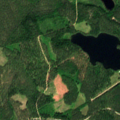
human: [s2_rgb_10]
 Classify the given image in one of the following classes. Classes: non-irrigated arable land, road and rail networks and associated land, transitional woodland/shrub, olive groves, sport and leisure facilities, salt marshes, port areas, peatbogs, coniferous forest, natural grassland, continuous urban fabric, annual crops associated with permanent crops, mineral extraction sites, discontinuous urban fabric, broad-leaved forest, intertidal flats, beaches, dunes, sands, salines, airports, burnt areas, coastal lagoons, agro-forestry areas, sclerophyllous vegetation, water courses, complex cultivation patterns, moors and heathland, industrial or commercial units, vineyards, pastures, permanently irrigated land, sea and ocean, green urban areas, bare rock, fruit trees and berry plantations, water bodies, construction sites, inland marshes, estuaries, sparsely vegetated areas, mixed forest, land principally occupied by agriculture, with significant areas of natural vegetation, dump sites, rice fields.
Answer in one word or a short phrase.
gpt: coniferous forest